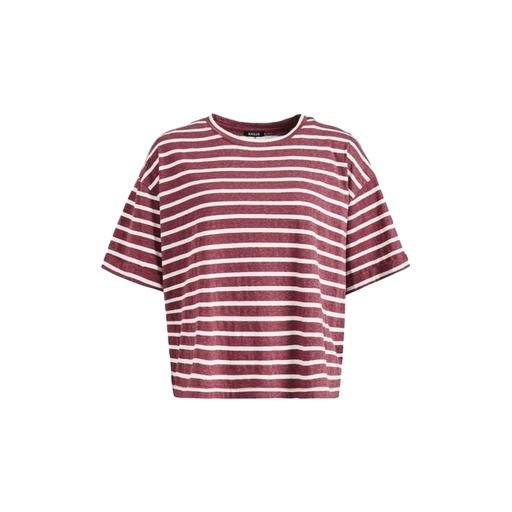
boxy fit t-shirt, red striped tee, red striped jersey tee, white background